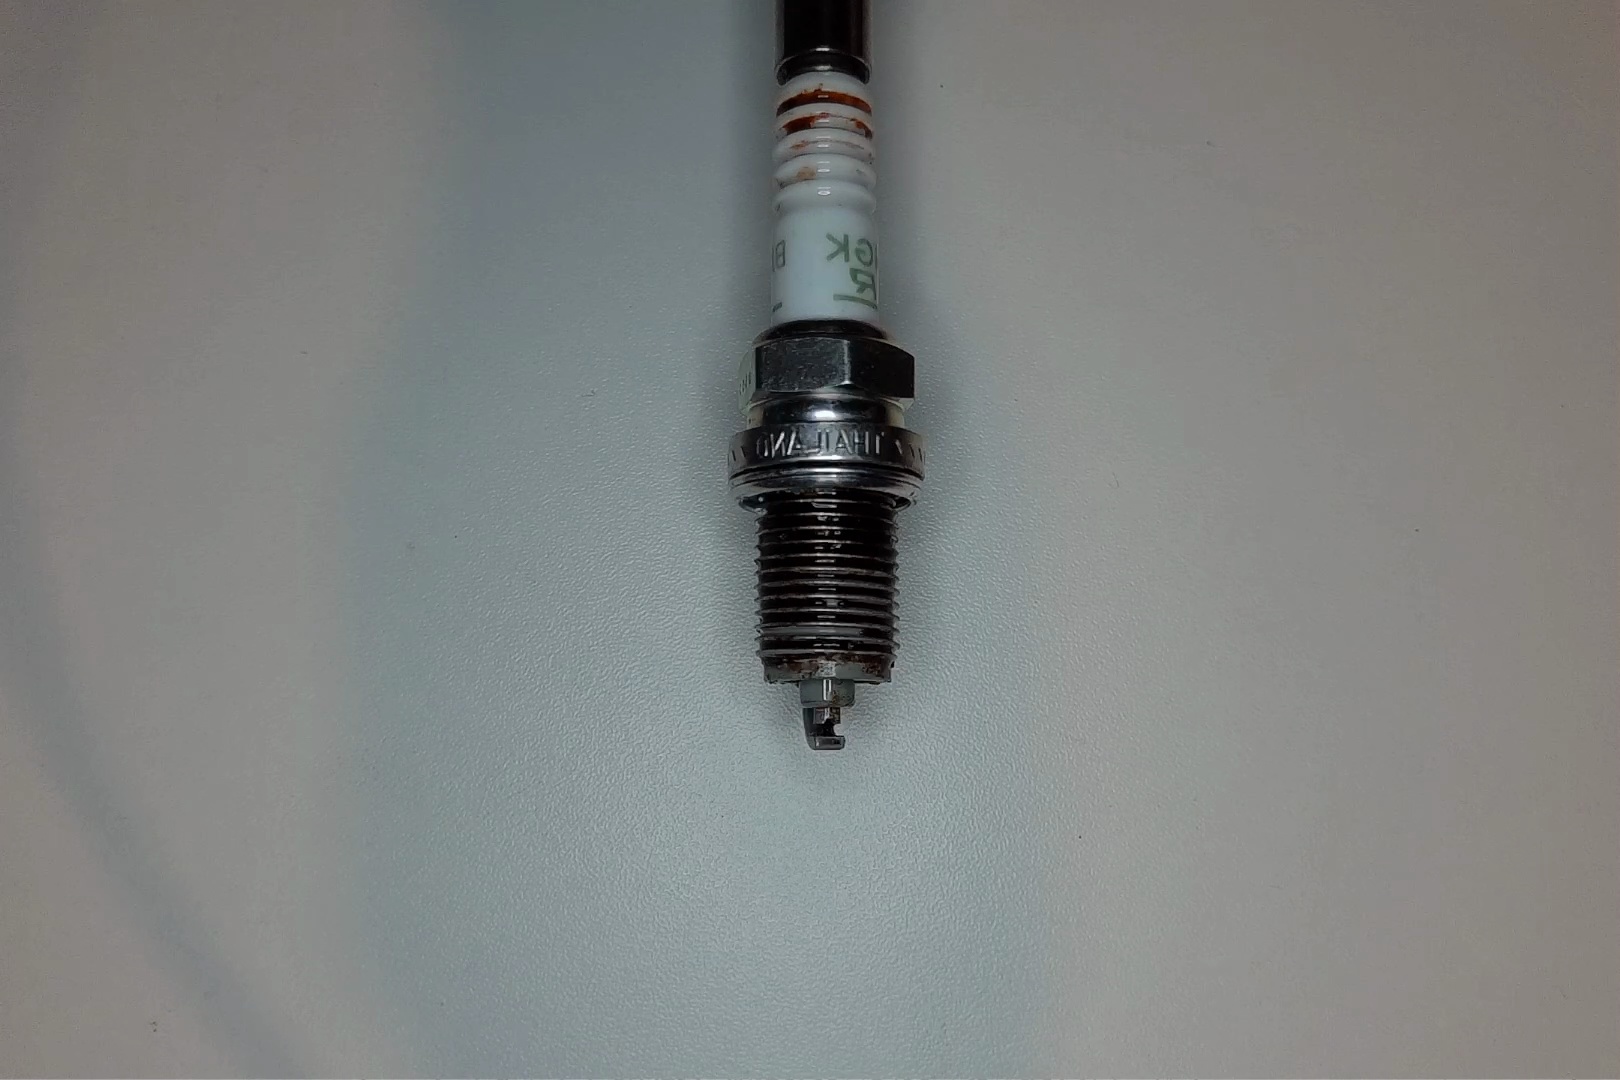
Label: anomaly